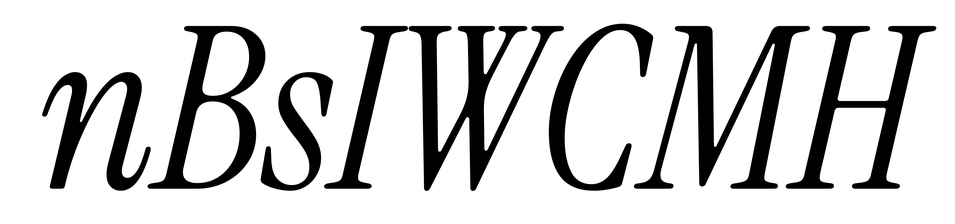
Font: InstrumentSerif-Italic